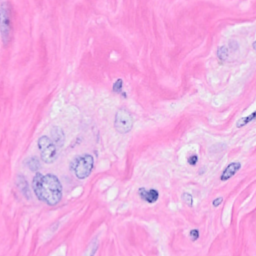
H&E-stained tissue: Breast